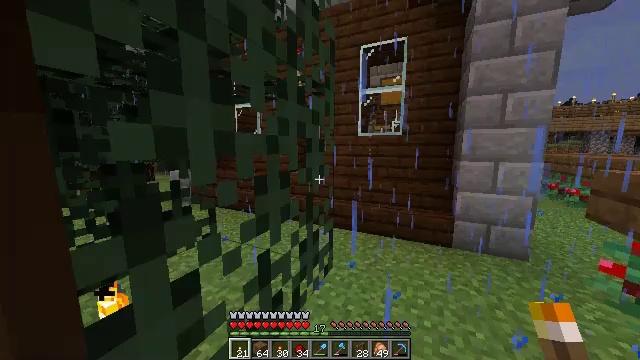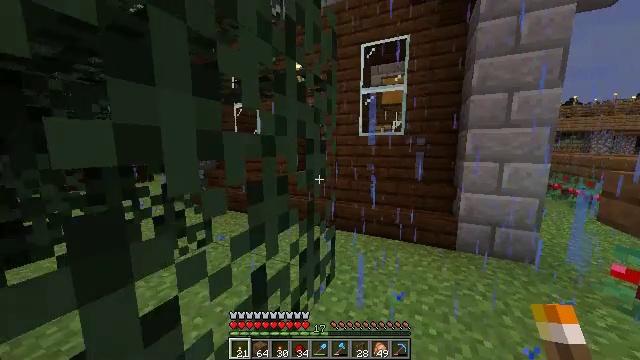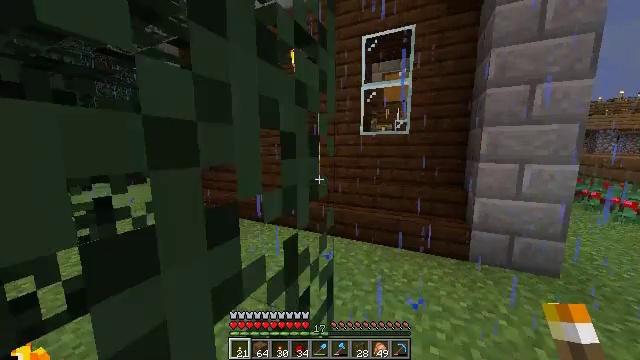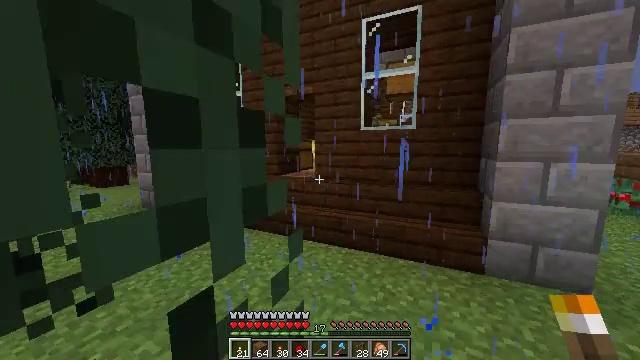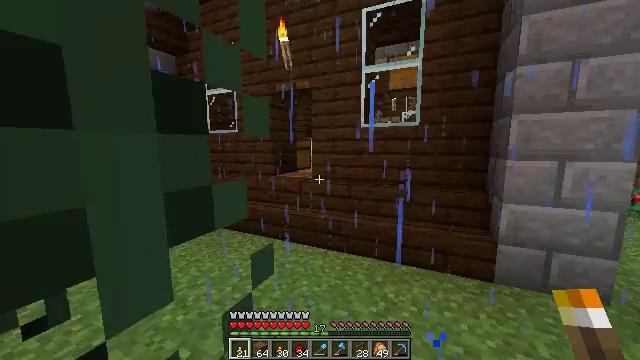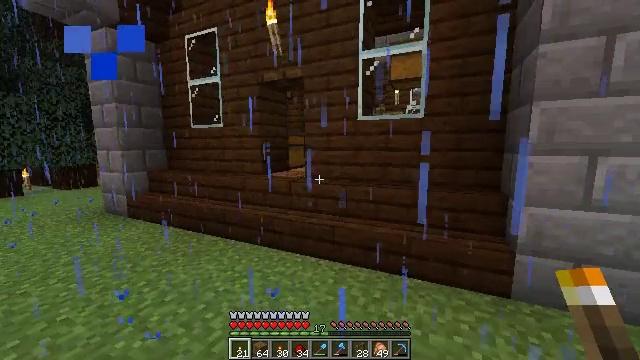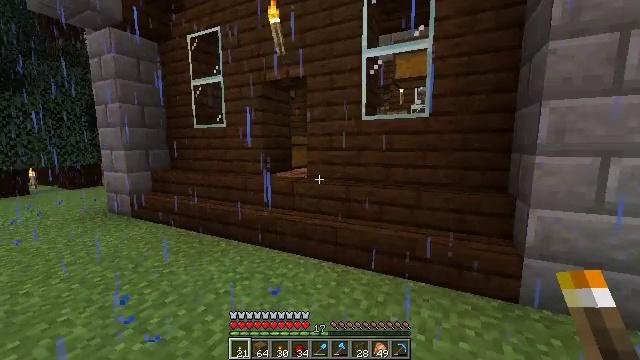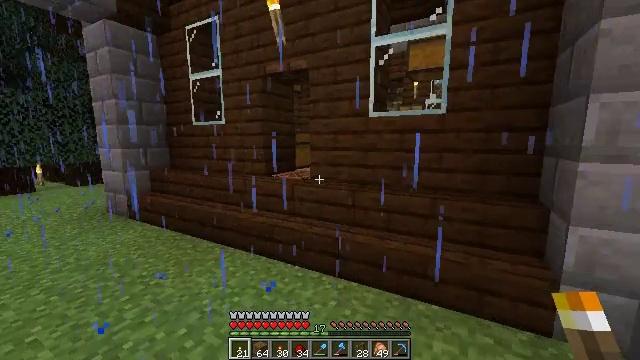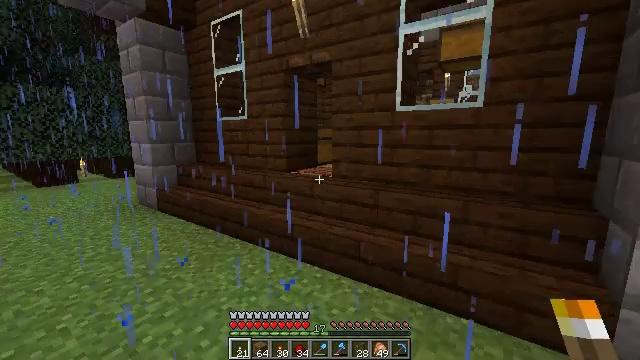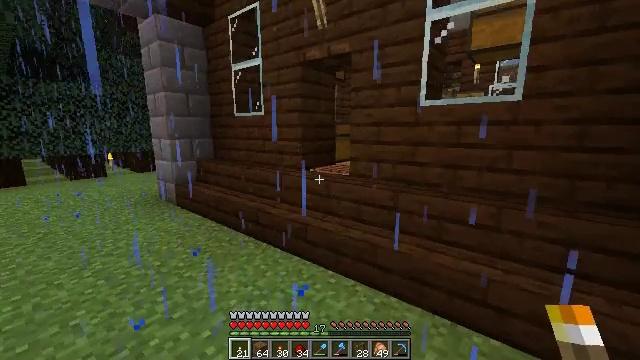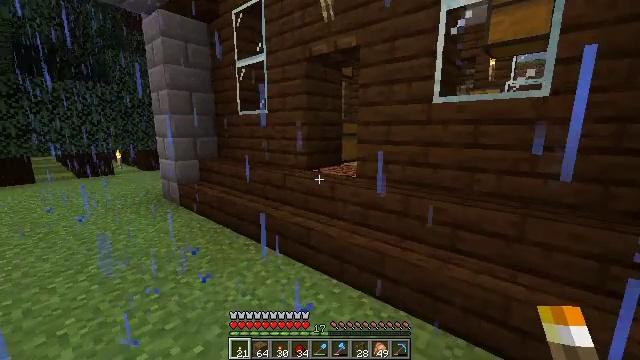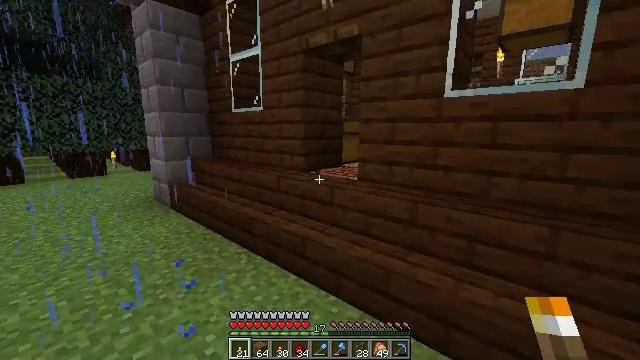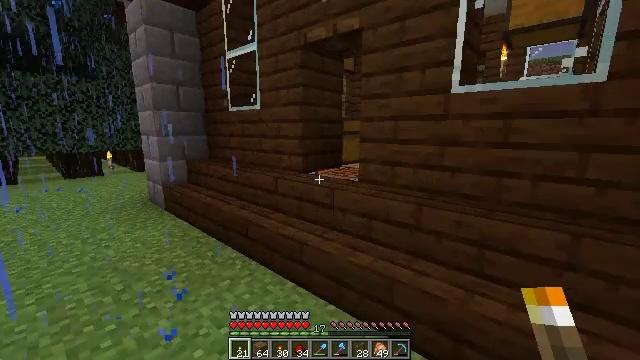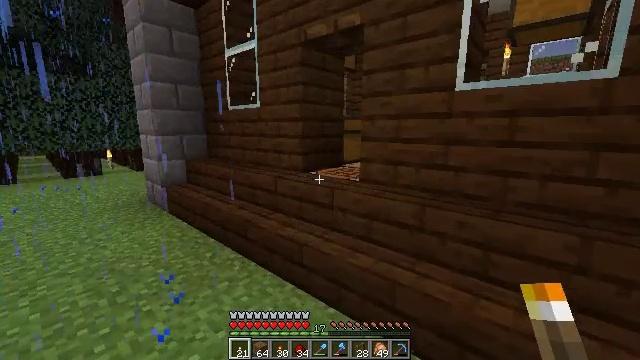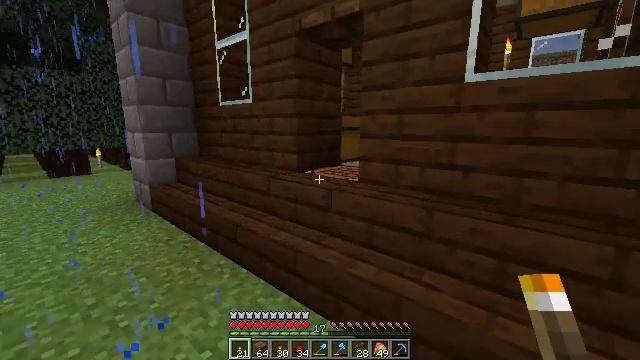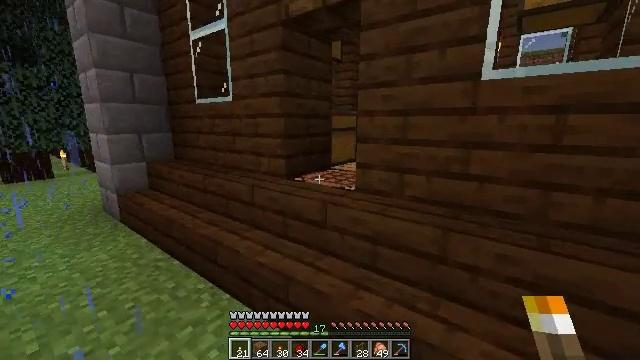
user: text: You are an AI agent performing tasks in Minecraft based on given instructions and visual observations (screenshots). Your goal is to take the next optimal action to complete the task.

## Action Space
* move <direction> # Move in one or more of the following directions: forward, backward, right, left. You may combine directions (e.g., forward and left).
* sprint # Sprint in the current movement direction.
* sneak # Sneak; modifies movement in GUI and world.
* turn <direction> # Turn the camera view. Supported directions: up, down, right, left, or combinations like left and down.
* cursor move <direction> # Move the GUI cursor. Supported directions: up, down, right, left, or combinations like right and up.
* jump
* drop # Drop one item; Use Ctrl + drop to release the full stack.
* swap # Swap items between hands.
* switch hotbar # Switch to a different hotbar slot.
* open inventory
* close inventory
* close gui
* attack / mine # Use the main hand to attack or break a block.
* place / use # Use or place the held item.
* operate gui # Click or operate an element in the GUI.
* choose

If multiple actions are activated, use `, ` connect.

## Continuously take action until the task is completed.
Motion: motion action
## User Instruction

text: Use the crafting table to make a spruce pressure plate.
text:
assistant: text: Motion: move forward, sprint
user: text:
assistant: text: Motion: move forward, sprint
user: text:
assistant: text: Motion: move forward, sprint
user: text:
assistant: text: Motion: move forward, sprint
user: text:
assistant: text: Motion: move forward
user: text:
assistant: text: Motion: move forward
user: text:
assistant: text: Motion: move forward, turn left
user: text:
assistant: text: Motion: move forward, turn left and down
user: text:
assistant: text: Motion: move forward, turn left
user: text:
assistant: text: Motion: move forward, turn left
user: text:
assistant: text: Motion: move forward
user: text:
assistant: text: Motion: move forward
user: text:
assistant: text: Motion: move forward
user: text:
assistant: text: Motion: move forward
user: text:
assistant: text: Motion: move forward and move left, turn right
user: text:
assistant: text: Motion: move forward and move left, turn right
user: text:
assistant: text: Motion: move forward and move left, turn right
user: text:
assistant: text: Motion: move forward and move left, turn right
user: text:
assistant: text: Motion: move forward and move left, turn right
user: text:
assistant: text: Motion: move left, turn right
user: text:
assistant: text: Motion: turn right
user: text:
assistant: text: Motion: turn right
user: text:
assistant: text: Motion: turn right
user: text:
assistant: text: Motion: no_op
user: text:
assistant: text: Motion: no_op
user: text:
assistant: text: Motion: no_op
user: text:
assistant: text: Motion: no_op
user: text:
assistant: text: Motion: no_op
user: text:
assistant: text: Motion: no_op
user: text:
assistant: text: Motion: turn left